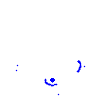
Particle: kaon